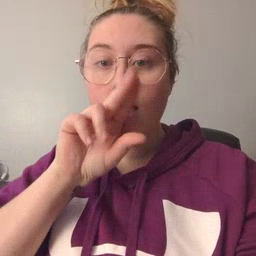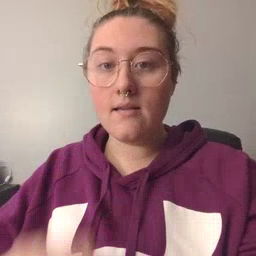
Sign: duck